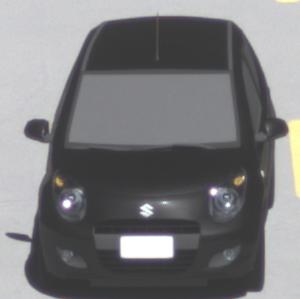
Make: Suzuki
Model: Alto 1.0
Detailed model: Alto (V)
Model produced from: 2011/02
Model produced until: 2011/03
Doors: 5
Color: black
Road condition: dry road
Daytime: midday
Contrast: high contrast